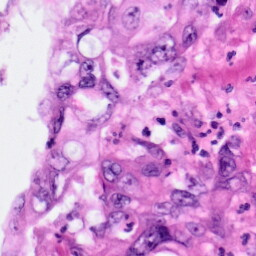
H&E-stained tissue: Pancreatic